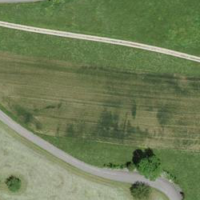
EUNIS habitat code: 25
Species observed at this site:
Melittis melissophyllum